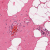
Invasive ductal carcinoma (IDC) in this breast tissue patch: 0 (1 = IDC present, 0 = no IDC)